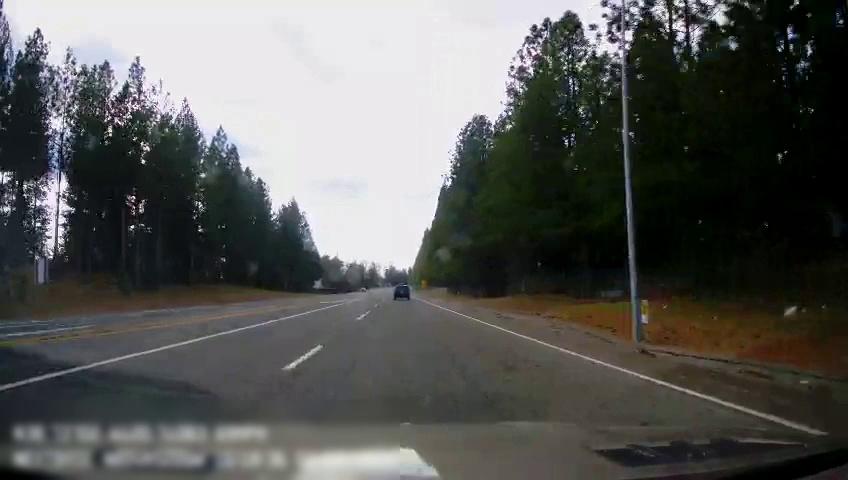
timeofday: Day
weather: Cloudy
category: Drivable Space
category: Vehicles | SUV
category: Lanes | Opposite Lane
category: Lanes | Alternate Lane
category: Lanes | Opposite Lane
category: Lanes | Current Lane
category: Lanes | Alternate Lane